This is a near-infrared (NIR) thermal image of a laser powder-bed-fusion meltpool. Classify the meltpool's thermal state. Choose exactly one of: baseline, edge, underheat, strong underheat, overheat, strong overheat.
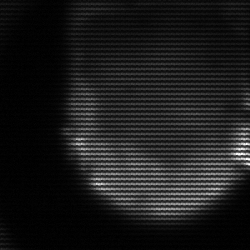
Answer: edge